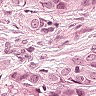
Metastatic tissue present: yes